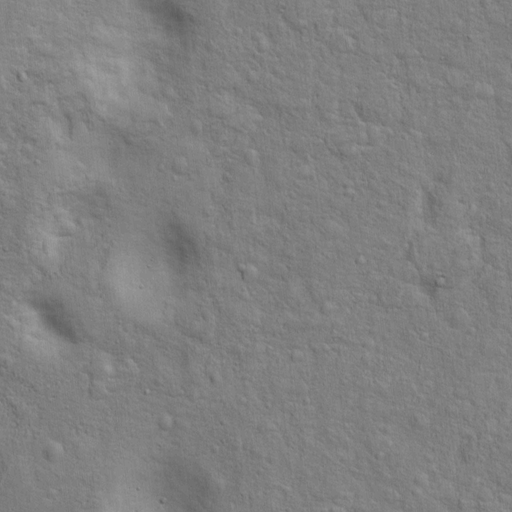
Classes present: Background, Cone